Here is a 2-D grayscale rendering of raw bearing vibration samples (signal-to-image). Classify the bearing condition as one of: normal, inner_race, outer_race, ball.
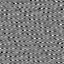
Answer: outer_race